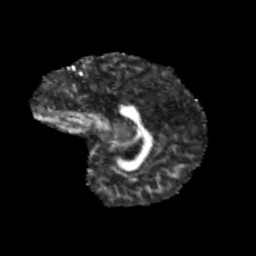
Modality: FA
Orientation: sagittal
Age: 11
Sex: female
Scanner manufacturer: siemens
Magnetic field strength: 3 T
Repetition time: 3.8 s
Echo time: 0.07 s